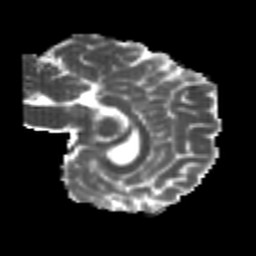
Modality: MD
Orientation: sagittal
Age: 21
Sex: female
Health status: healthy
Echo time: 0.074 s